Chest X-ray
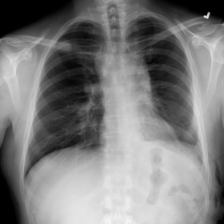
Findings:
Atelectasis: negative
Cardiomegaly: negative
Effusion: negative
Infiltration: negative
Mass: negative
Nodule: negative
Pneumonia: negative
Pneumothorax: positive
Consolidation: negative
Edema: negative
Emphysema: positive
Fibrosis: negative
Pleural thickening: negative
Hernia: negative